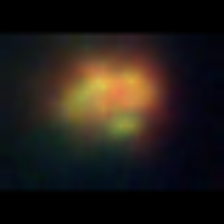
Taxon: NanoPlankton
Group: Other